Aerial crown-view tile of a tropical tree (Barro Colorado Island, Panama), acquired 20250217:
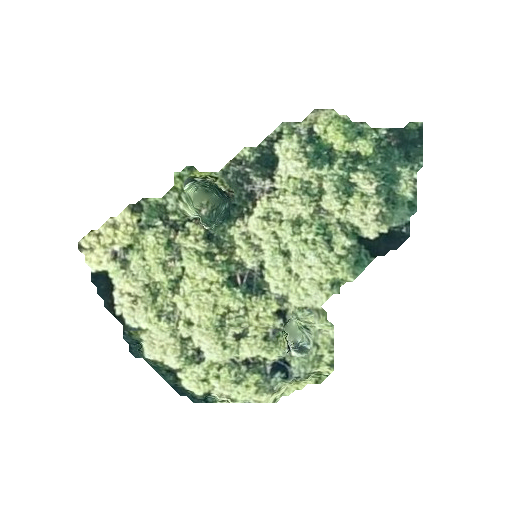
Species: Ocotea leptobotra
GBIF accepted scientific name: Ocotea leptobotra
Crown area: 91.724 m²